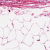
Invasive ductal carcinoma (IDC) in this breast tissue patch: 0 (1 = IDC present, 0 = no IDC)